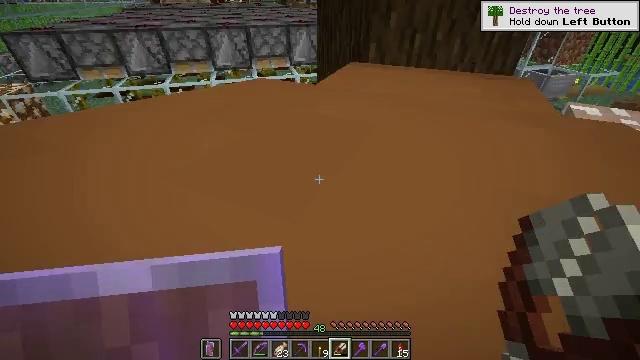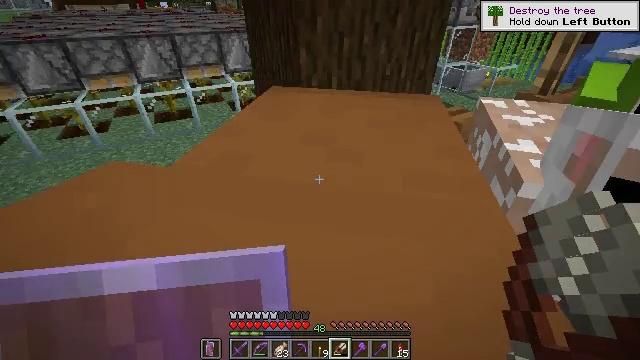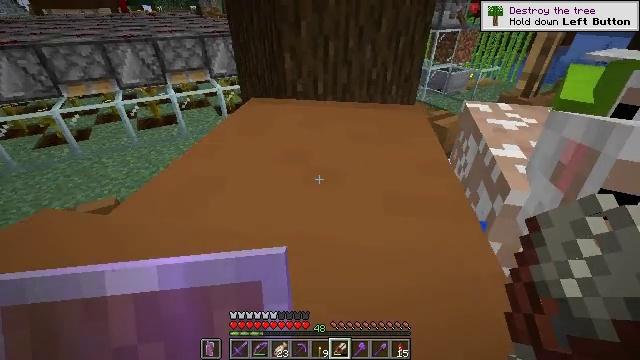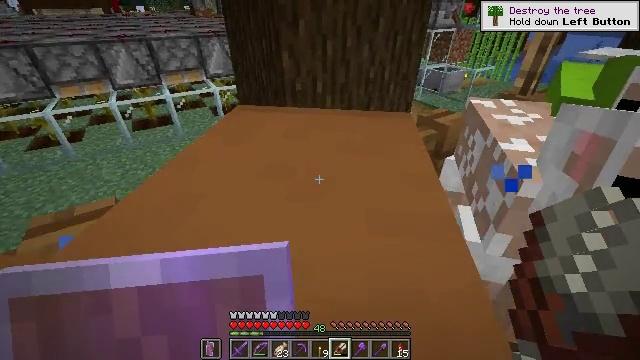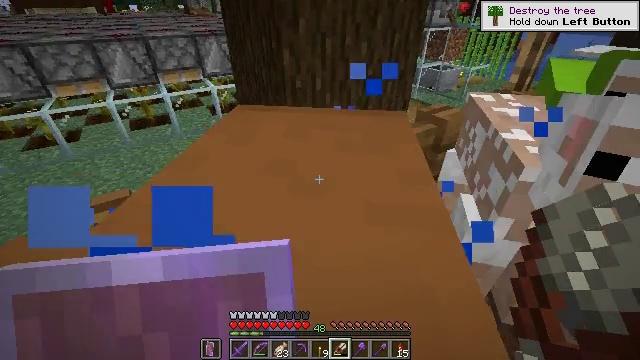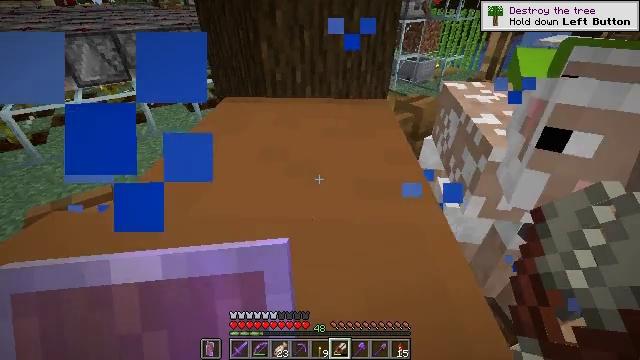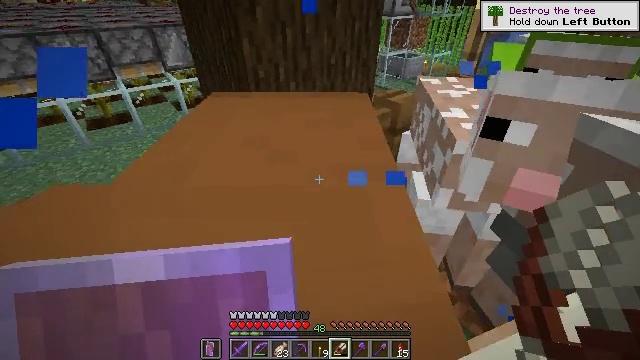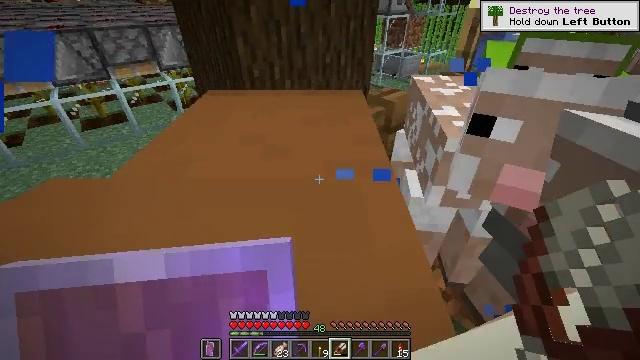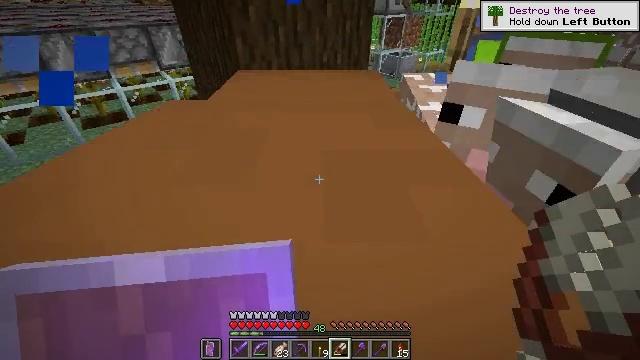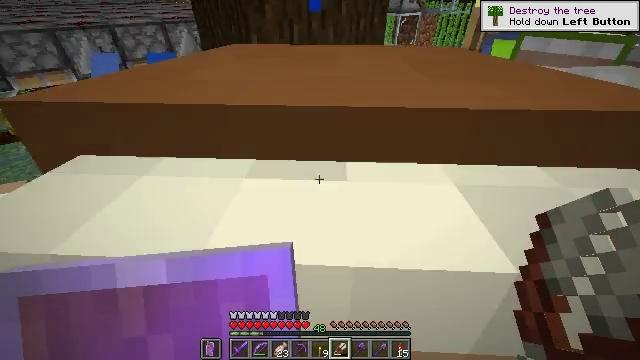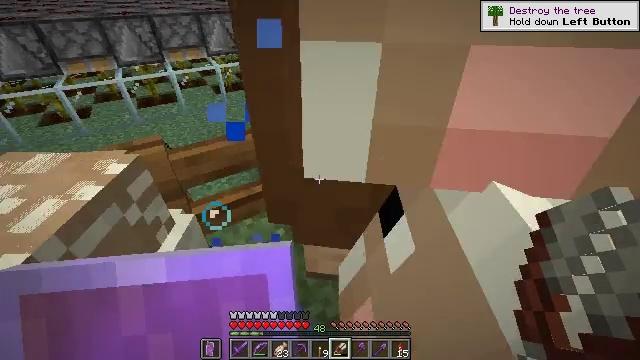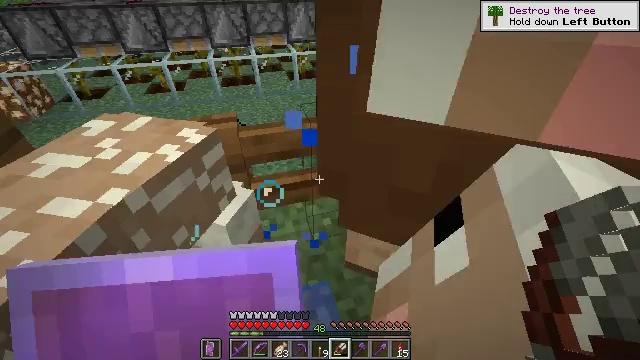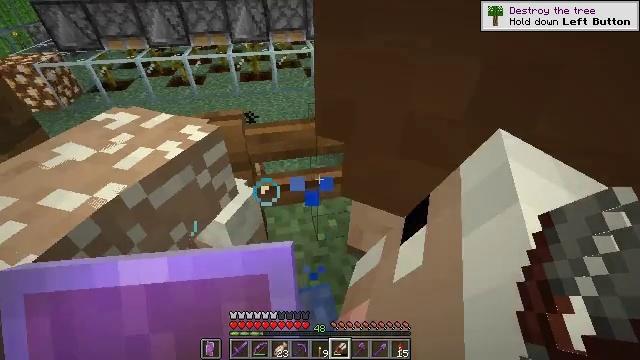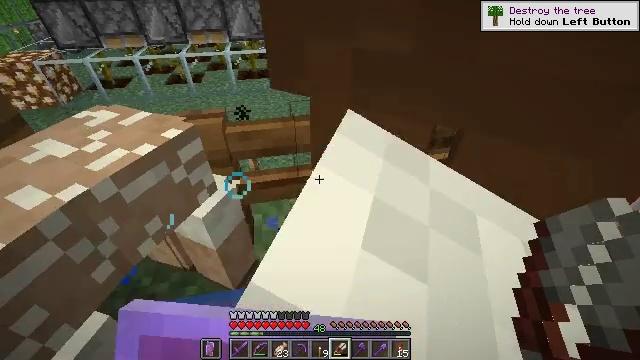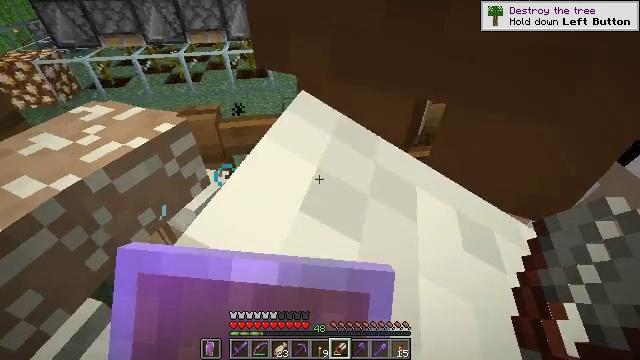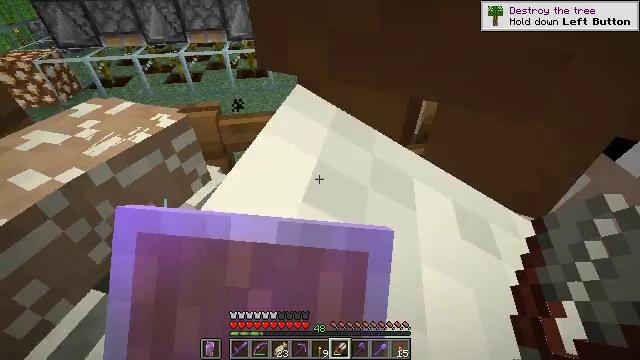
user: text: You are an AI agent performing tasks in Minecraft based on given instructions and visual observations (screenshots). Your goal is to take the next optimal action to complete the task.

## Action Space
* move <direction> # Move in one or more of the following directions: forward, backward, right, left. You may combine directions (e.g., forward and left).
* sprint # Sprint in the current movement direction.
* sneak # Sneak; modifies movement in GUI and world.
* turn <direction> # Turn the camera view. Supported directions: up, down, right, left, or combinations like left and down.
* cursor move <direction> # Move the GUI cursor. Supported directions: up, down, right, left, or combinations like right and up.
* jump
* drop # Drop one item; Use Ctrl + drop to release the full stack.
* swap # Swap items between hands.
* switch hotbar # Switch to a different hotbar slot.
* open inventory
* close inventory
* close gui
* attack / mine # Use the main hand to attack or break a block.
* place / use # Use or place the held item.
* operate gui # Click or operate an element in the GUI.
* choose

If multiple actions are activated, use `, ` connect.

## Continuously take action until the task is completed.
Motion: motion action
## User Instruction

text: craft item air
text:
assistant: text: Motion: move forward, turn right
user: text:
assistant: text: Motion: turn right
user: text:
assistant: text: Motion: turn right
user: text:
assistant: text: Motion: no_op
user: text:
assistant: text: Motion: turn right and down
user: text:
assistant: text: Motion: turn right
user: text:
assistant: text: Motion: no_op
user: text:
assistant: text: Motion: no_op
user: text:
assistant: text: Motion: turn left
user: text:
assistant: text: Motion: turn left and down
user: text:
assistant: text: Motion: turn left and down
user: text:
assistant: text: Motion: turn left
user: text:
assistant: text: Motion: use / place
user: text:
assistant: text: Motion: use / place
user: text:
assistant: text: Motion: use / place
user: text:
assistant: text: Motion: use / place
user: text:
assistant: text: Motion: no_op
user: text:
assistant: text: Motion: turn right
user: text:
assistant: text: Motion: turn right
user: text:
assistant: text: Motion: turn right
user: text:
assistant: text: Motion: turn right
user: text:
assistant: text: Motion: turn right and up
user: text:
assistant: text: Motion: turn right and up
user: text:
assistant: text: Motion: turn right and up
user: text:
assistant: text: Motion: no_op
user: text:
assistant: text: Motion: no_op
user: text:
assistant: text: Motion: no_op
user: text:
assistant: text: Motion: no_op
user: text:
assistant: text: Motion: no_op
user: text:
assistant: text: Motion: use / place